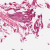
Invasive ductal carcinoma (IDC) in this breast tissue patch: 0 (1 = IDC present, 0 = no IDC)